Field crop: tomato
Growth stage: 1
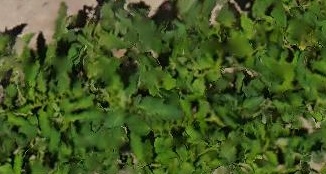
Species: tomato